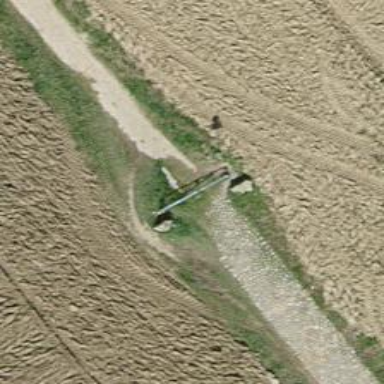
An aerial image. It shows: Swing gate barrier.